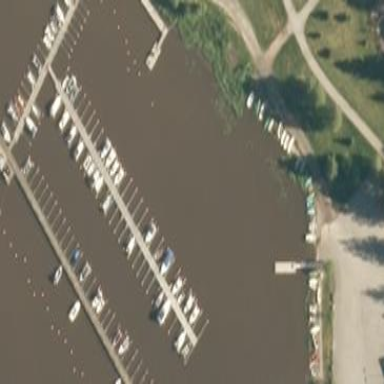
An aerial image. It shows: Pier used for sailing activities.